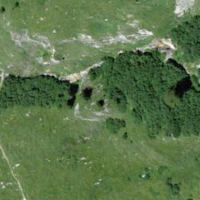
EUNIS habitat code: 26
Species observed at this site:
Saxifraga aizoides